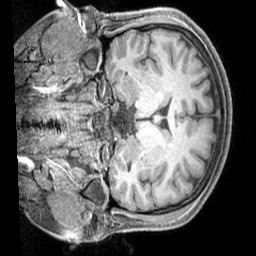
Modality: T1w
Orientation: coronal
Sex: male
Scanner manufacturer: siemens
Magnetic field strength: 3 T
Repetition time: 2.3 s
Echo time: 0.00226 s